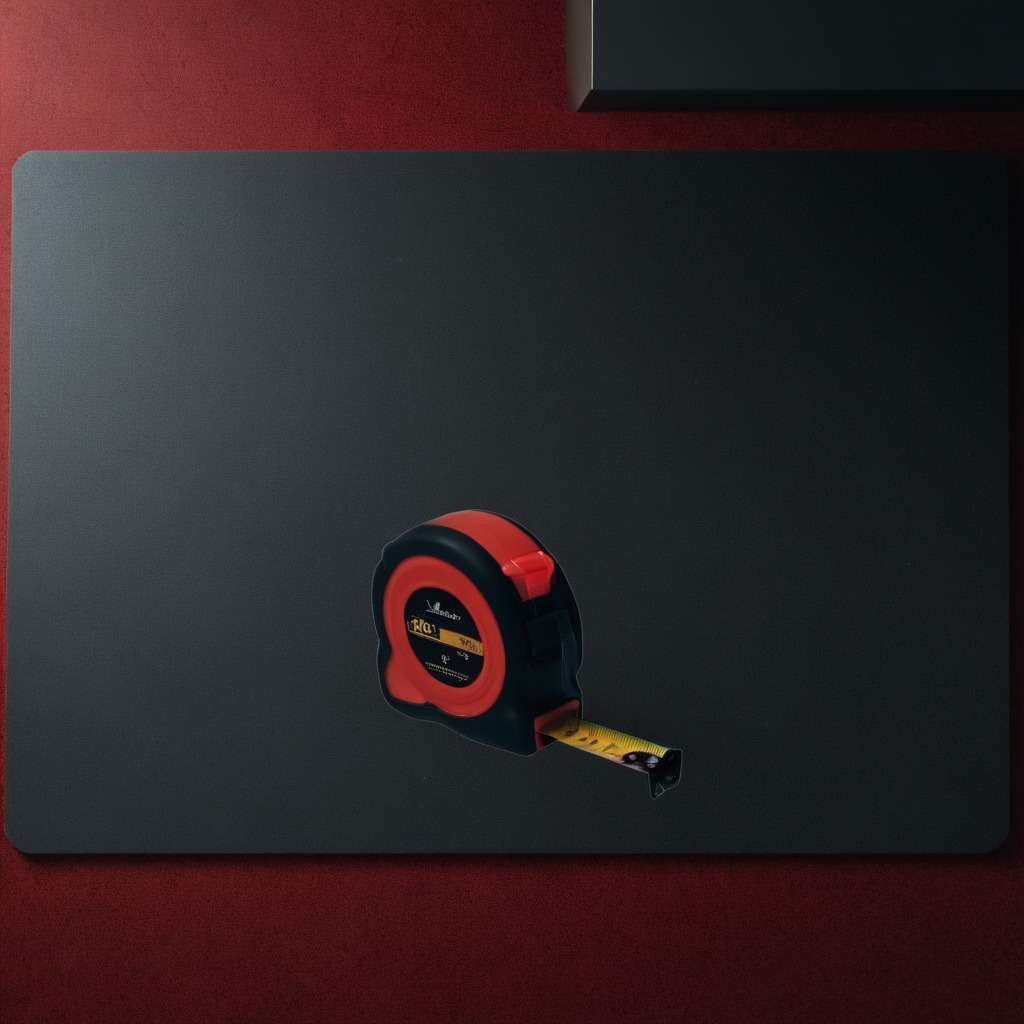
A measuring tape is lying on the clean granite tabletop covered with a red rubber mat inside a workshop at night dim ambient light soft shadows worn but beneath the mat